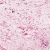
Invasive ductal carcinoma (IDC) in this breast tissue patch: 0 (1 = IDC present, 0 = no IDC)